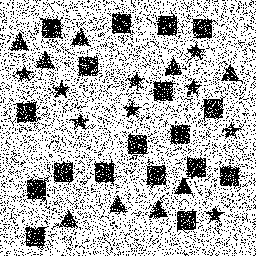
Squares: 18
Triangles: 9
Stars: 9
Total shapes: 36